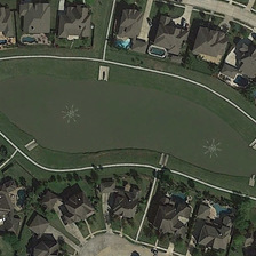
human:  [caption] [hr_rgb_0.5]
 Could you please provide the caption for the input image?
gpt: Many small buildings are around the irregular gray black pond.

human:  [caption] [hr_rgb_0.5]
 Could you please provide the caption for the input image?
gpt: There are lawns and roads.

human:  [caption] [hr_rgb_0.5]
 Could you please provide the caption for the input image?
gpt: Many small buildings surround an irregular gray black pond.

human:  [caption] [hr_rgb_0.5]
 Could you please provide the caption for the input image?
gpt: There is a lawn and a road.

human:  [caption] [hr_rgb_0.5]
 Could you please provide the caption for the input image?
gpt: Many small buildings are around an irregular black pond.